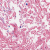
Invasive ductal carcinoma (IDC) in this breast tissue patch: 0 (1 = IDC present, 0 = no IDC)